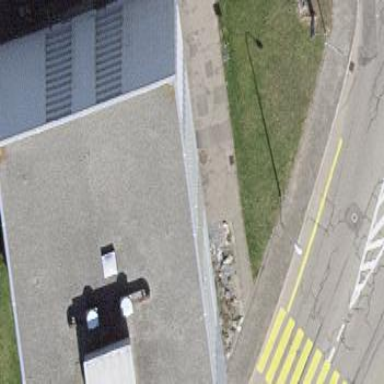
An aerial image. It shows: Flat-roofed building.